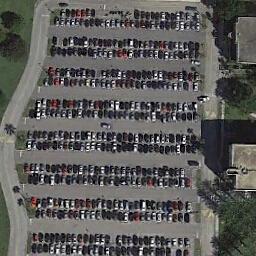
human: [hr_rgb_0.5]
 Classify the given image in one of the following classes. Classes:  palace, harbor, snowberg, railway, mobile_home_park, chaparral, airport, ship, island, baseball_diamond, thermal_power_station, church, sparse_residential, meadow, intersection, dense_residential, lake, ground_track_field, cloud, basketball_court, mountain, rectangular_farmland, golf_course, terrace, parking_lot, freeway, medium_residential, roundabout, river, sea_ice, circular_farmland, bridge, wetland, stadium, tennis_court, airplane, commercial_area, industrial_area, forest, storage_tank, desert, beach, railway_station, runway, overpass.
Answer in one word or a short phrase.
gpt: parking_lot